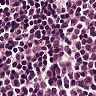
Metastatic tissue present: no